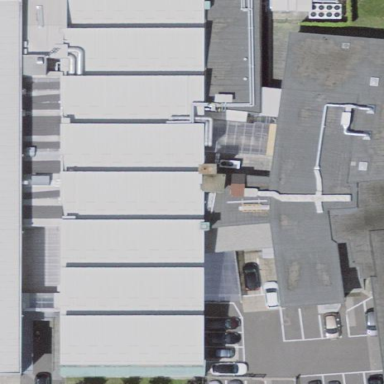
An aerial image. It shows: Industrial building.